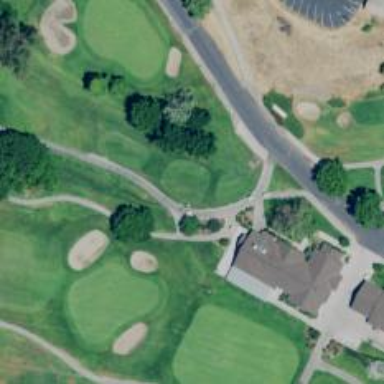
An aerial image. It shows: Service road designated as golf cart path.